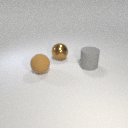
large brown metal sphere behind large gray rubber cylinder